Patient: sex M, age 45
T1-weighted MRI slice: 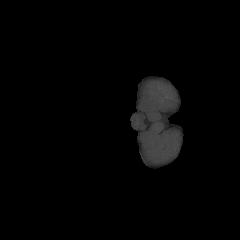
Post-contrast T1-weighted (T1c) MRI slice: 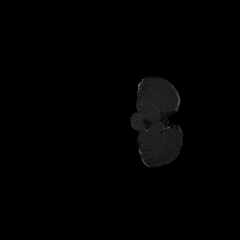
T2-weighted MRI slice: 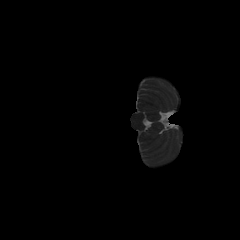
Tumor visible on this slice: no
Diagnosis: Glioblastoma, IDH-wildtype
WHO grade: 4